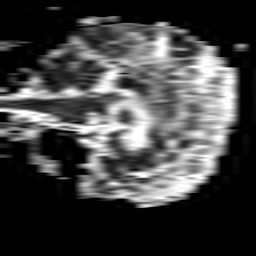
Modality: ADC
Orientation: sagittal
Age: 70
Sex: female
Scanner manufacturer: philips
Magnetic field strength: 1.5 T
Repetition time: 3.406 s
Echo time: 0.06922 s